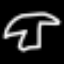
Label: mushroom